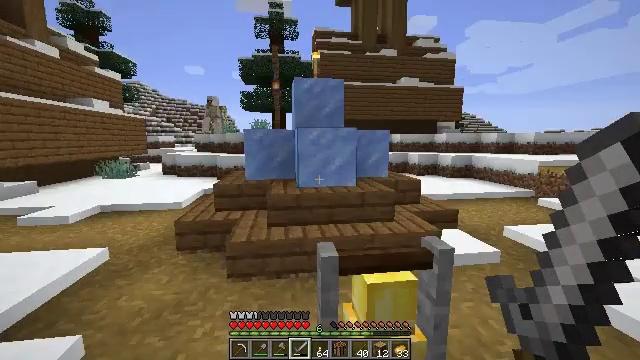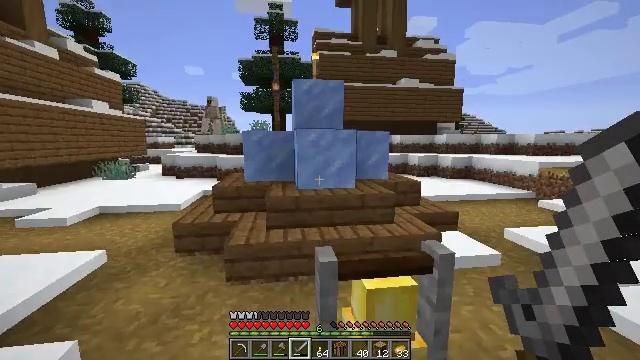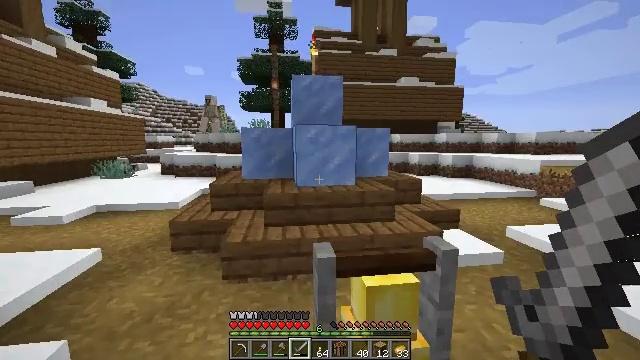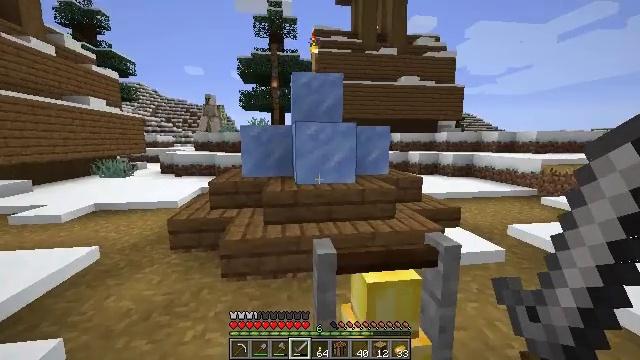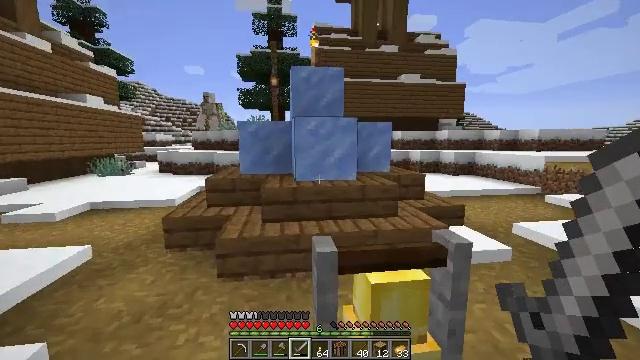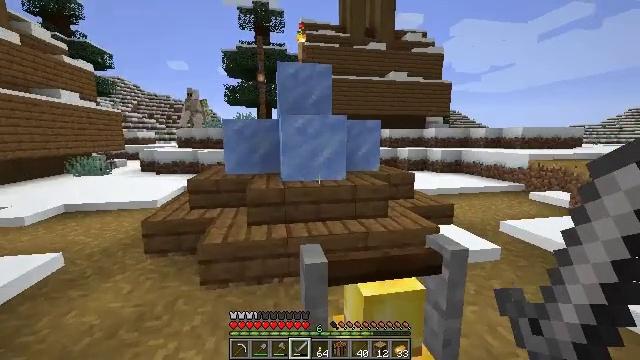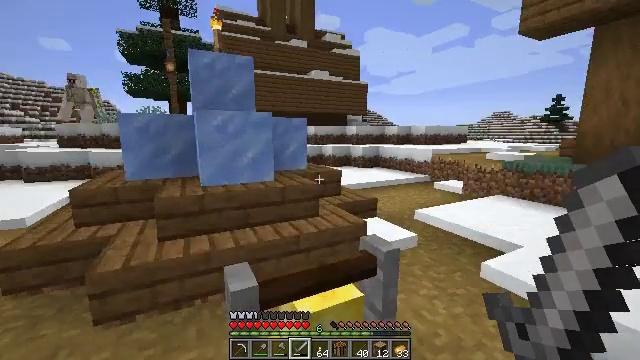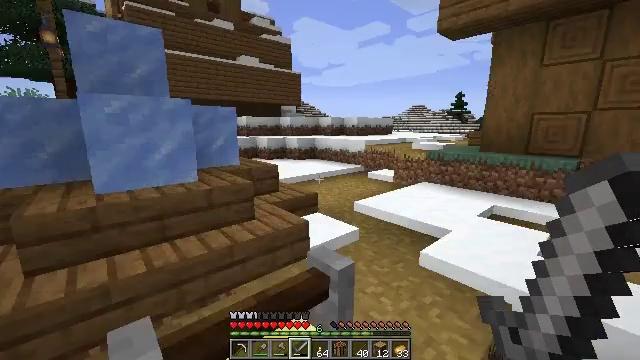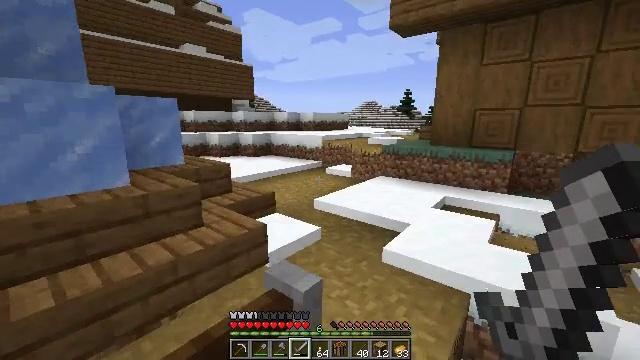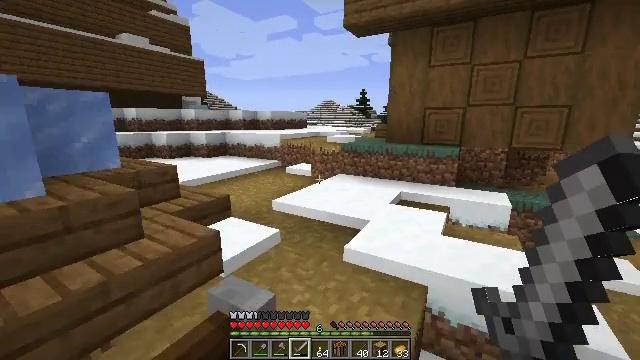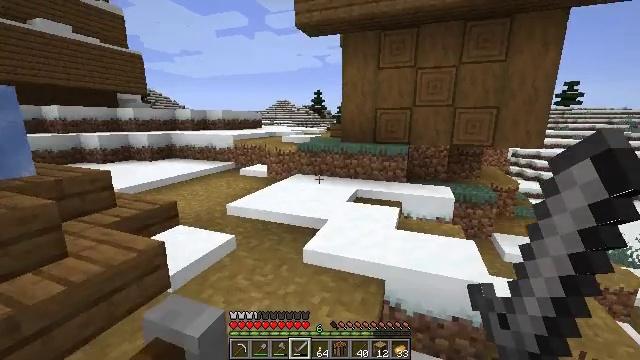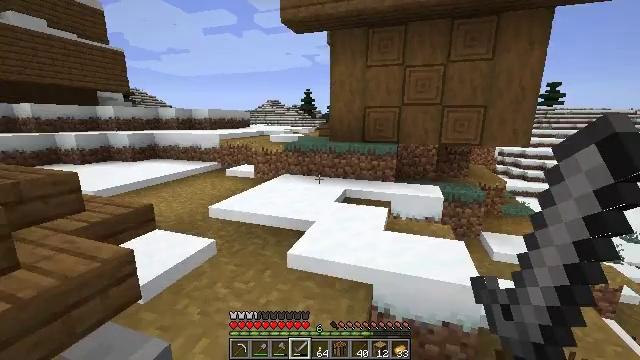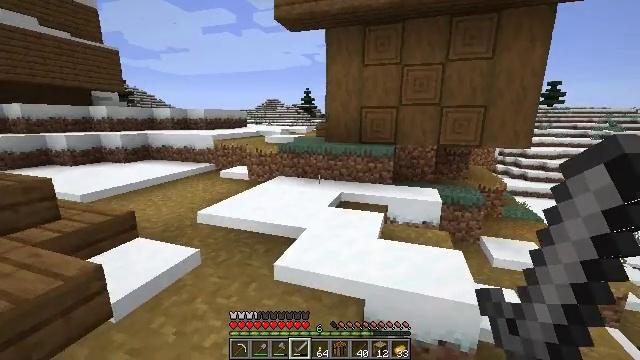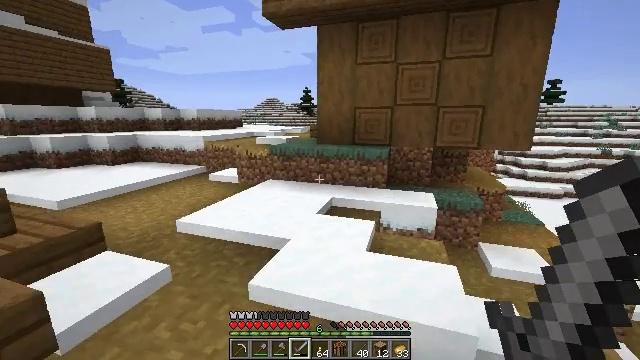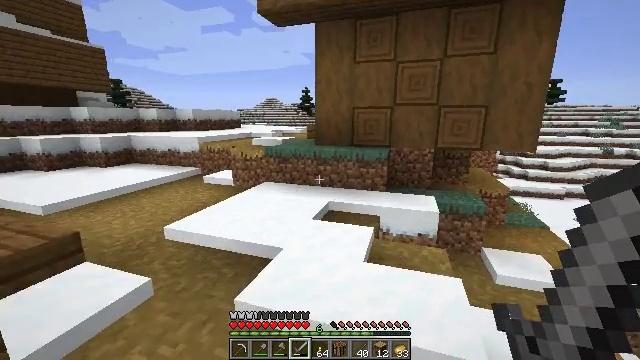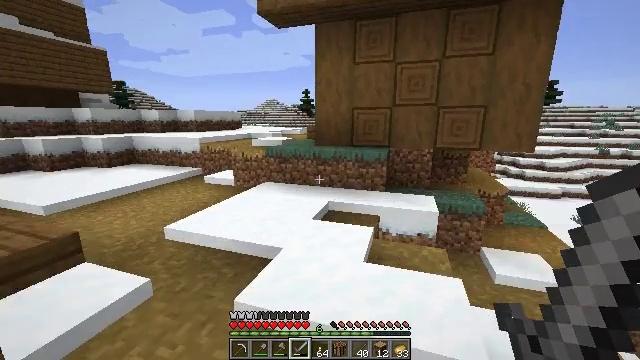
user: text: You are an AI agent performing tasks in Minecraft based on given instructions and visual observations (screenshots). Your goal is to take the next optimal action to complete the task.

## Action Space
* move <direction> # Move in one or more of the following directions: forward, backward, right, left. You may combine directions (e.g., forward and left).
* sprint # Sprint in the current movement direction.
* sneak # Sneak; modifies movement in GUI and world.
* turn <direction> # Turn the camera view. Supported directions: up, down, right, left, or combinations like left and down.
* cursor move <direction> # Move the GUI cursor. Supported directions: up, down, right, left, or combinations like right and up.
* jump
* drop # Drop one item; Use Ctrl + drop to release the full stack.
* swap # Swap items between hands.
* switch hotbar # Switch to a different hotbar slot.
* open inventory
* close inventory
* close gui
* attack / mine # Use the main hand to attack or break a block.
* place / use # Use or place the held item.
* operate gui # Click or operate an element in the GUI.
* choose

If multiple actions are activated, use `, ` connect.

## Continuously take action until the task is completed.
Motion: motion action
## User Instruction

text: Break the spruce leaves to clear the area.
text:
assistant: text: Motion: move forward
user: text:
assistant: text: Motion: move forward
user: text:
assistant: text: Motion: move forward
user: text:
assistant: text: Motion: move forward
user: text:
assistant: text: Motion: move forward, turn right
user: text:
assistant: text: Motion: move forward, turn right
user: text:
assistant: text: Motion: move forward, turn right and down
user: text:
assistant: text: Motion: move forward, turn right and down
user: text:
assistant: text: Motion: move forward and move right, turn right
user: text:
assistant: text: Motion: move forward and move right, turn right
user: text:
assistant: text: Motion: move forward and move right, turn right
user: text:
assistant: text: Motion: move forward and move right
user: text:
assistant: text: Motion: move forward and move right
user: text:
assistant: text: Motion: move forward, sprint
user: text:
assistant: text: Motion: move forward, sprint
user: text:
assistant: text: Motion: move forward, sprint
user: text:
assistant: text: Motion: move forward, sprint, turn right and up
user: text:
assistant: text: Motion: move forward, sprint
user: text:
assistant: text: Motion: move forward, sprint, turn left
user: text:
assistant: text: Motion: move forward, sprint, turn left
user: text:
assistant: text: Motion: move forward, sprint
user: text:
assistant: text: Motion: move forward and move left, sprint
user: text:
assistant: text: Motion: move forward and move left, sprint
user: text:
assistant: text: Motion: move forward and move left, sprint
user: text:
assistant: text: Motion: move forward and move left, sprint
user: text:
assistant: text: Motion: move forward and move left, sprint
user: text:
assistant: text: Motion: move forward, sprint
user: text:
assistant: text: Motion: move forward, sprint
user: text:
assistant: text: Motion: move forward, sprint
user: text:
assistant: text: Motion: move forward, sprint